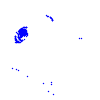
Particle: proton